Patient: sex M, age 65
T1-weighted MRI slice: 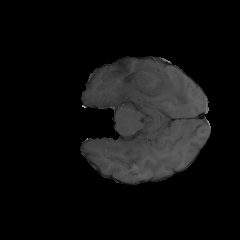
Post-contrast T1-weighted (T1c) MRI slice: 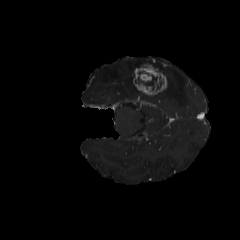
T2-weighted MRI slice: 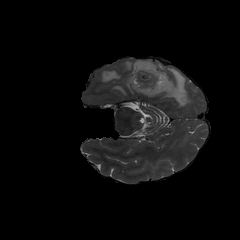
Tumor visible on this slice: yes
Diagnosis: Glioblastoma, IDH-wildtype
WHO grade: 4